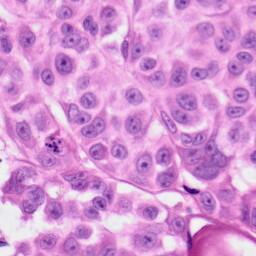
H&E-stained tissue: Skin